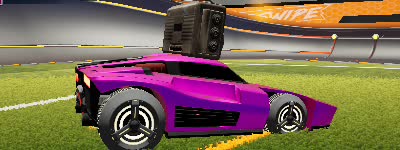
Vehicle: breakout